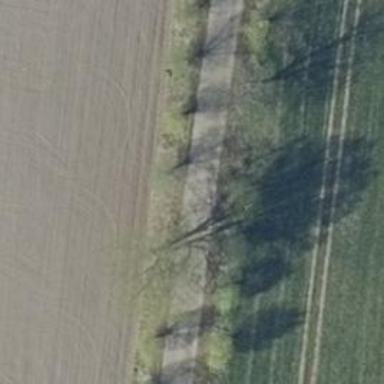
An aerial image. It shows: Deciduous tree with broadleaved leaves.